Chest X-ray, PA view. Patient: 68 years old, sex F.
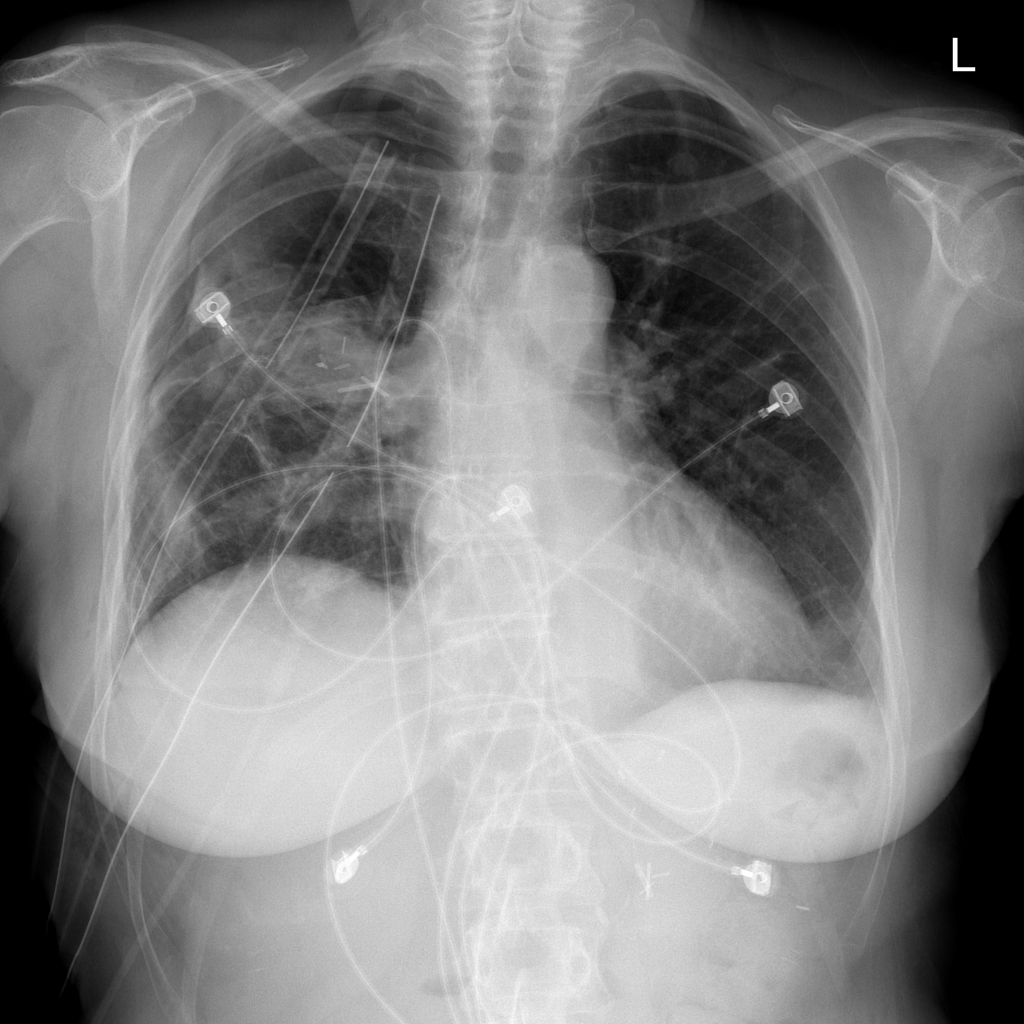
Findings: Atelectasis, Pneumothorax